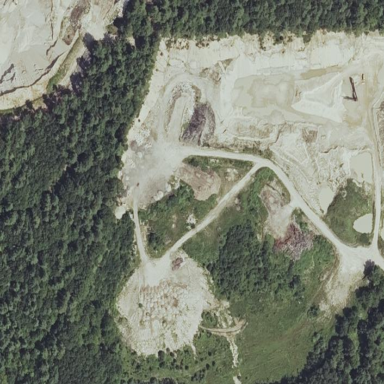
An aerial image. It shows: Industrial area with quarry.